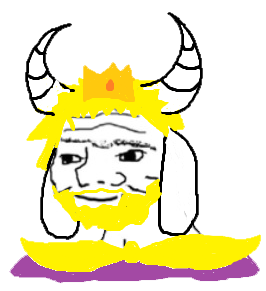
Label: 5_Animal